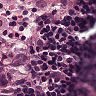
Metastatic tissue present: yes